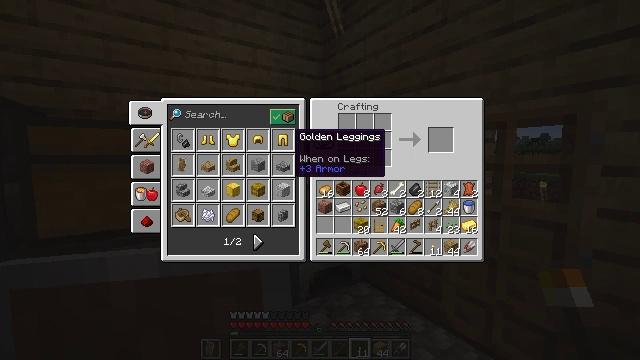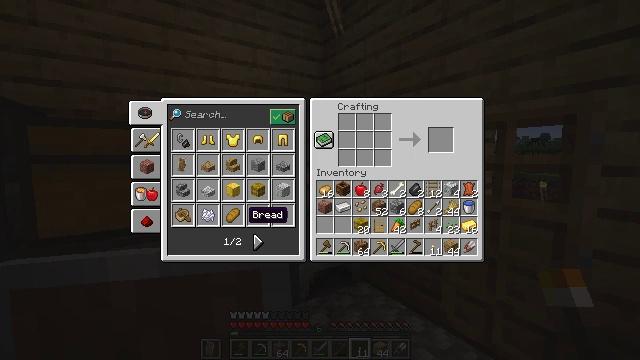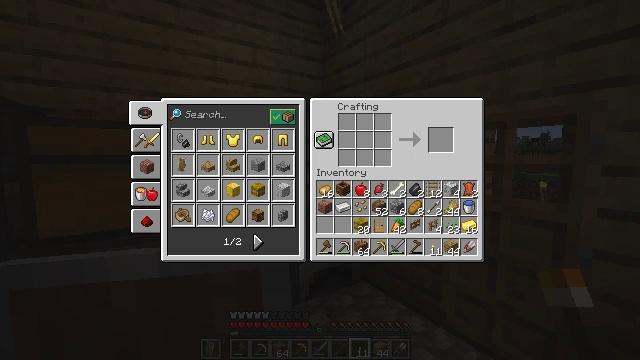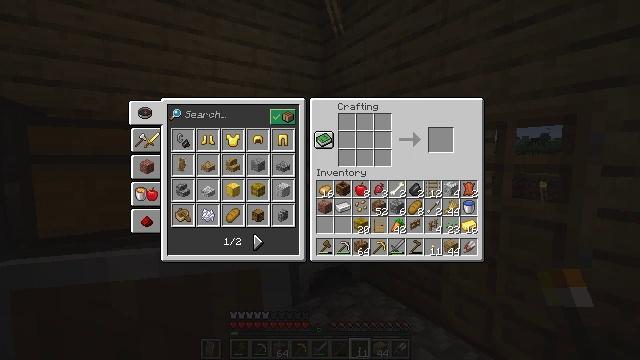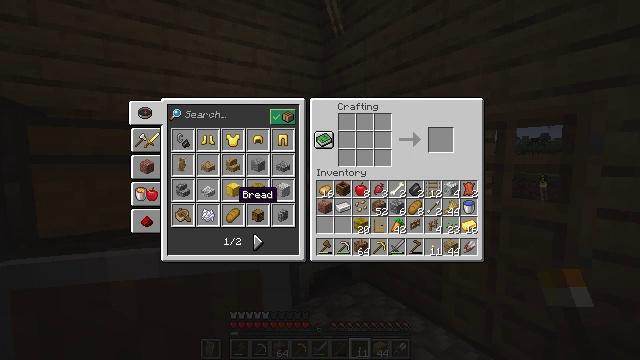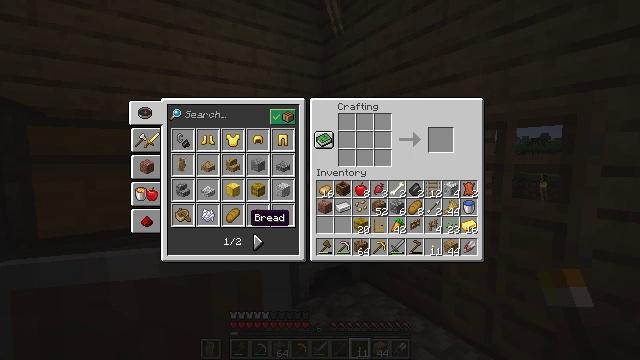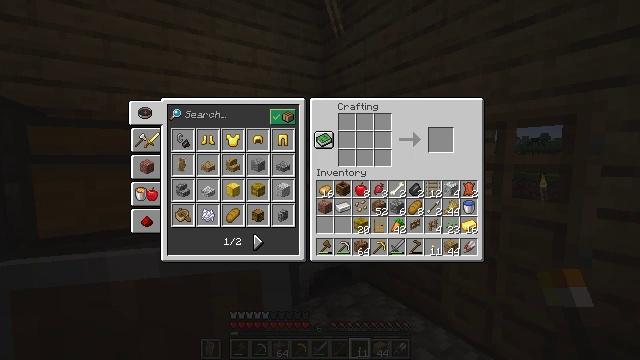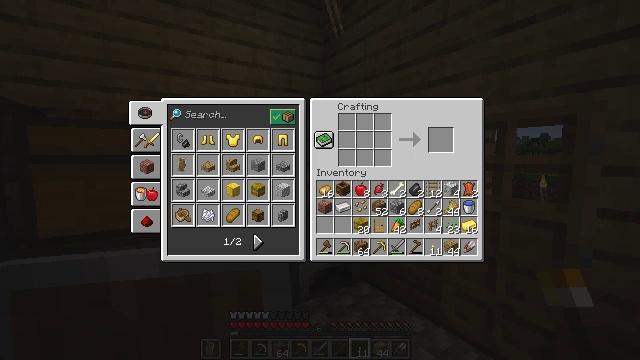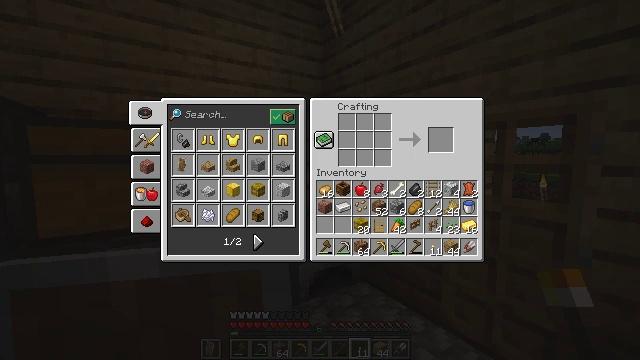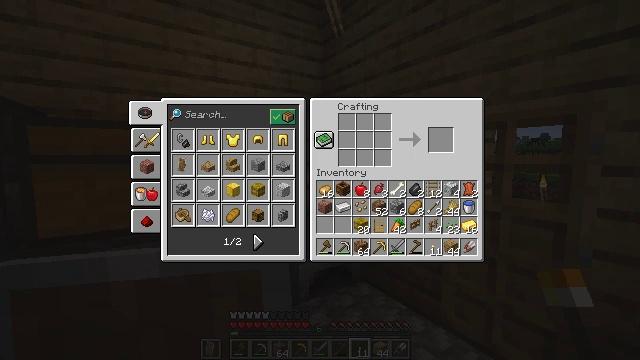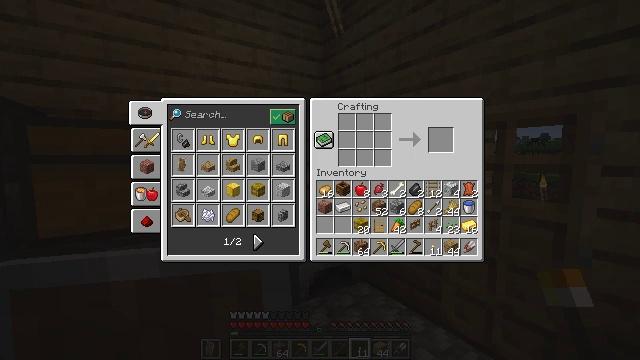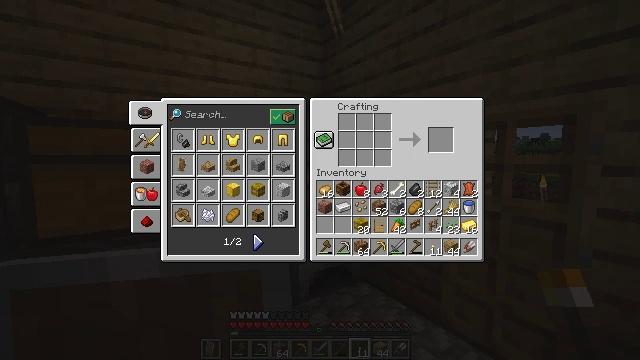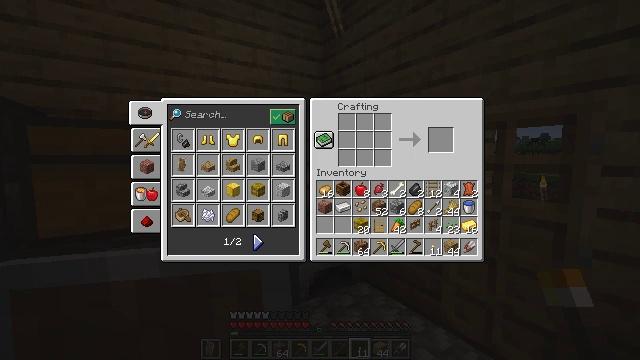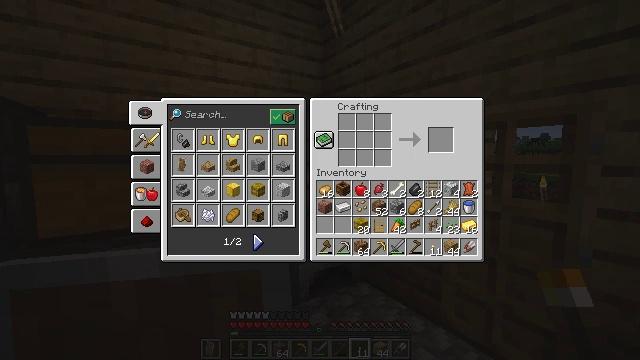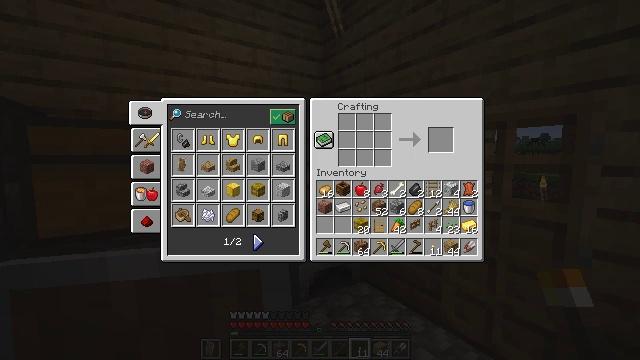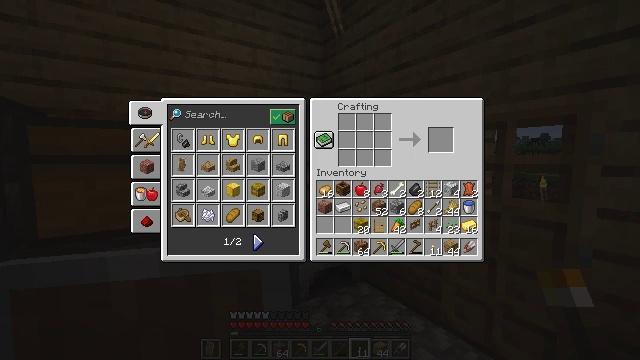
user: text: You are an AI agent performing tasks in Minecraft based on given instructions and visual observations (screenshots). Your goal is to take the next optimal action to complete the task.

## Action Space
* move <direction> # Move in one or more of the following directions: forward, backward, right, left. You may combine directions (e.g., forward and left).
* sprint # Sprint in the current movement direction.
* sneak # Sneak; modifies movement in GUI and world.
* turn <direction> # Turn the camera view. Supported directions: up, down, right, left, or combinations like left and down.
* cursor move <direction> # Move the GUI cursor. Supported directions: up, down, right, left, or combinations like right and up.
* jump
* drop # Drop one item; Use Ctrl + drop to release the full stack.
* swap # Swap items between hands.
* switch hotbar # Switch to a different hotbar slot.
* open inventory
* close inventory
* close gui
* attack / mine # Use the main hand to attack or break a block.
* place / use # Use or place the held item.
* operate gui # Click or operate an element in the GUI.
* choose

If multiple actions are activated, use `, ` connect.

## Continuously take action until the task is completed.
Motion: motion action
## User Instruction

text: Obtain a golden apple by crafting it with ingots and an apple.
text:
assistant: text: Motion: turn left and down
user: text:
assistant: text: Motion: turn left and down
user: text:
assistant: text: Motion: turn up
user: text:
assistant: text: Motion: turn right and up
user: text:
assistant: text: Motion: turn right and down
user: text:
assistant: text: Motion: turn down
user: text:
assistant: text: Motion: no_op
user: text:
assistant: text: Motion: no_op
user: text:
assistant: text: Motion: no_op
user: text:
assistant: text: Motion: no_op
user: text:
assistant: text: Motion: no_op
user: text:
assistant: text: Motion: no_op
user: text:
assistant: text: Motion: no_op
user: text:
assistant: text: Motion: no_op
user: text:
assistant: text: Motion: no_op
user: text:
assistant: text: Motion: no_op
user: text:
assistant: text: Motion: attack / mine
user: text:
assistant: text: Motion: attack / mine
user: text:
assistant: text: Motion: attack / mine
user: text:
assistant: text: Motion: no_op
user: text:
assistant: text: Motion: no_op
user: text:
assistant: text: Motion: no_op
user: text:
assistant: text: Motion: no_op
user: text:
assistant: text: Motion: no_op
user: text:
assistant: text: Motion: no_op
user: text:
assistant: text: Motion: no_op
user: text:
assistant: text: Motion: no_op
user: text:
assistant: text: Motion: no_op
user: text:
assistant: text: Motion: no_op
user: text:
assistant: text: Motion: no_op